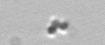
Label: detritus